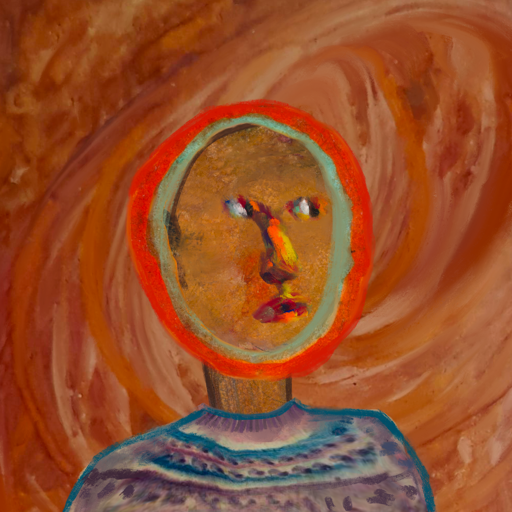
Background: Pious_Lady, Head And Neck Side: Pipe, Face Side: An_Impression, Bust: HillGirl, Hair Side: Sisters, Head Accessory: Blank, Second Necklace: Blank, Necklace: Blank, Baby: Blank